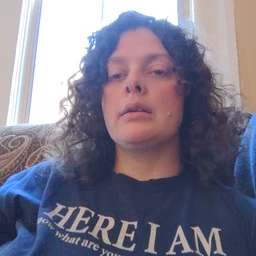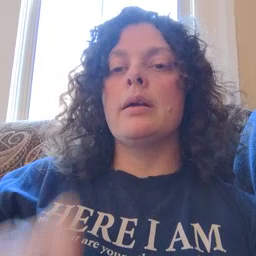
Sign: apple